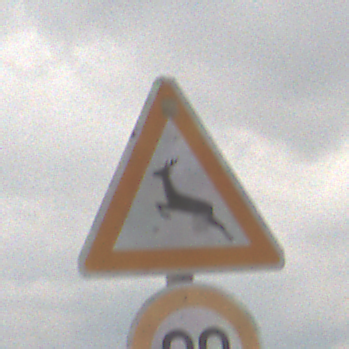
Verkehrszeichen: WildwechselRechts
Zusatzzeichen unten: Geschwindigkeit90
Umgebung: Outdoor, Nature
Tageszeit: MorningAfternoon
Wetter: Overcast
Licht: Natural
Jahreszeit: NotSpecified
Kontrast: LowContrast